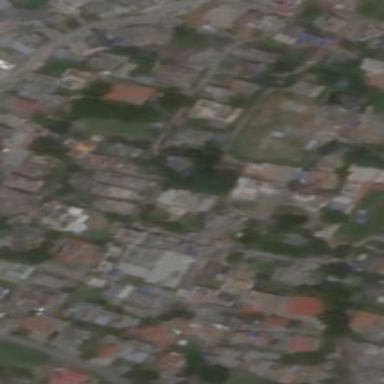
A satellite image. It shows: Residential area.